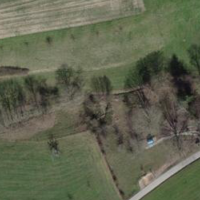
EUNIS habitat code: 25
Species observed at this site:
Trichodes alvearius